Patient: sex M, age 78
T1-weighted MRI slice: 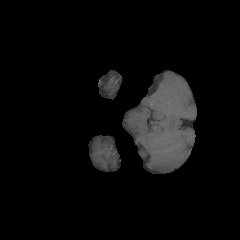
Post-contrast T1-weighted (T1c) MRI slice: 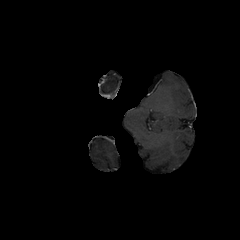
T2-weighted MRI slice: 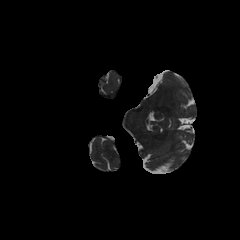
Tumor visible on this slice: no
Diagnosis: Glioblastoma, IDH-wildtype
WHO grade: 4